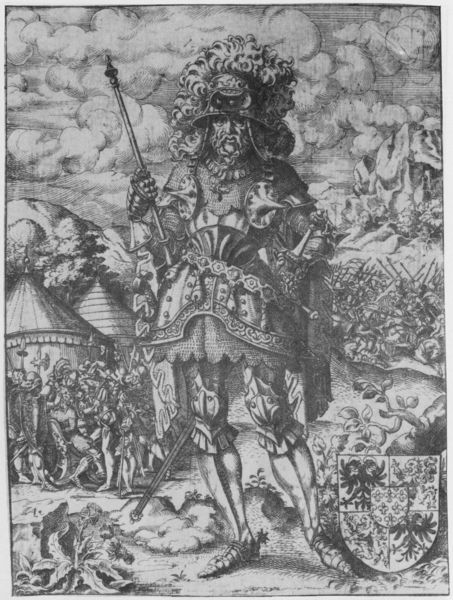
Titel: Bildnis von Bernhard, König von Italien
Künstler: Jost Amman
Institution: (Seriendruck)
Schlagwörter: adler, berg, held, himmel, kampf, kämpfer, mann, wolken, landschaft, menschen, stadt, grau, männer, vordergrund, zeichnung, gürtel, haus, wiese, wolke, rock, bart, federn, vollbart, bildnis, herr, portrait, porträt, häuser, strauch, rauch, boden, blatt, pflanze, pflanzen, renaissance, reiter, schärpe, löwenzahn, papier, schuhe, stab, berge, fels, kette, dorf, dächer, grafik, graphik, linien, kuppel, krieg, schlacht, könig, lanze, soldaten, grimmig, schild, steht, druck, druckgraphik, druckgrafik, schraffur, stich, militär, schwarzweiß, schwert, säbel, soldat, waffe, helm, stiefel, ritter, ganzkörper, feldzug, heer, rüstung, sieg, ganzfigur, wappen, harnisch, kampfszene, dolch, mittelalter, lanzen, feldherr, zeltlager, ganzkörperporträt, löwe, speer, feldwebel, edelmann, sporen, kupferstich, sporn, zepter, zelt, zelte, lager, frühe neuzeit, reformation, heraldik, habsburger, belagerung, stic, herold, heerlager, kriegslager, rundzelte